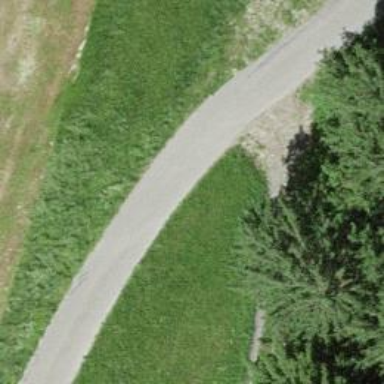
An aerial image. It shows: Unclassified road with asphalt surface.